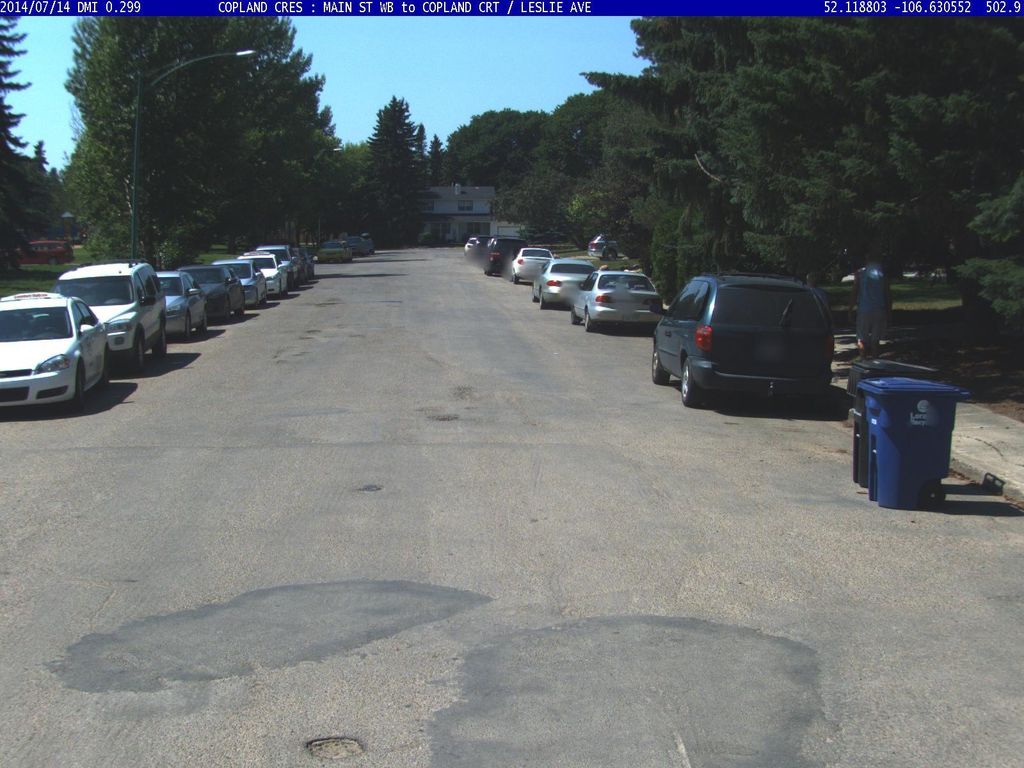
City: saskatoon